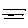
Label: line